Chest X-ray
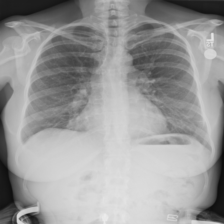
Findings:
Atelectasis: negative
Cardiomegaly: negative
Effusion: negative
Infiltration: negative
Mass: negative
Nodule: negative
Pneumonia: negative
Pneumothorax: negative
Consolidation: negative
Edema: negative
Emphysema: negative
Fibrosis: negative
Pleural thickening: negative
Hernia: negative